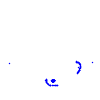
Particle: proton